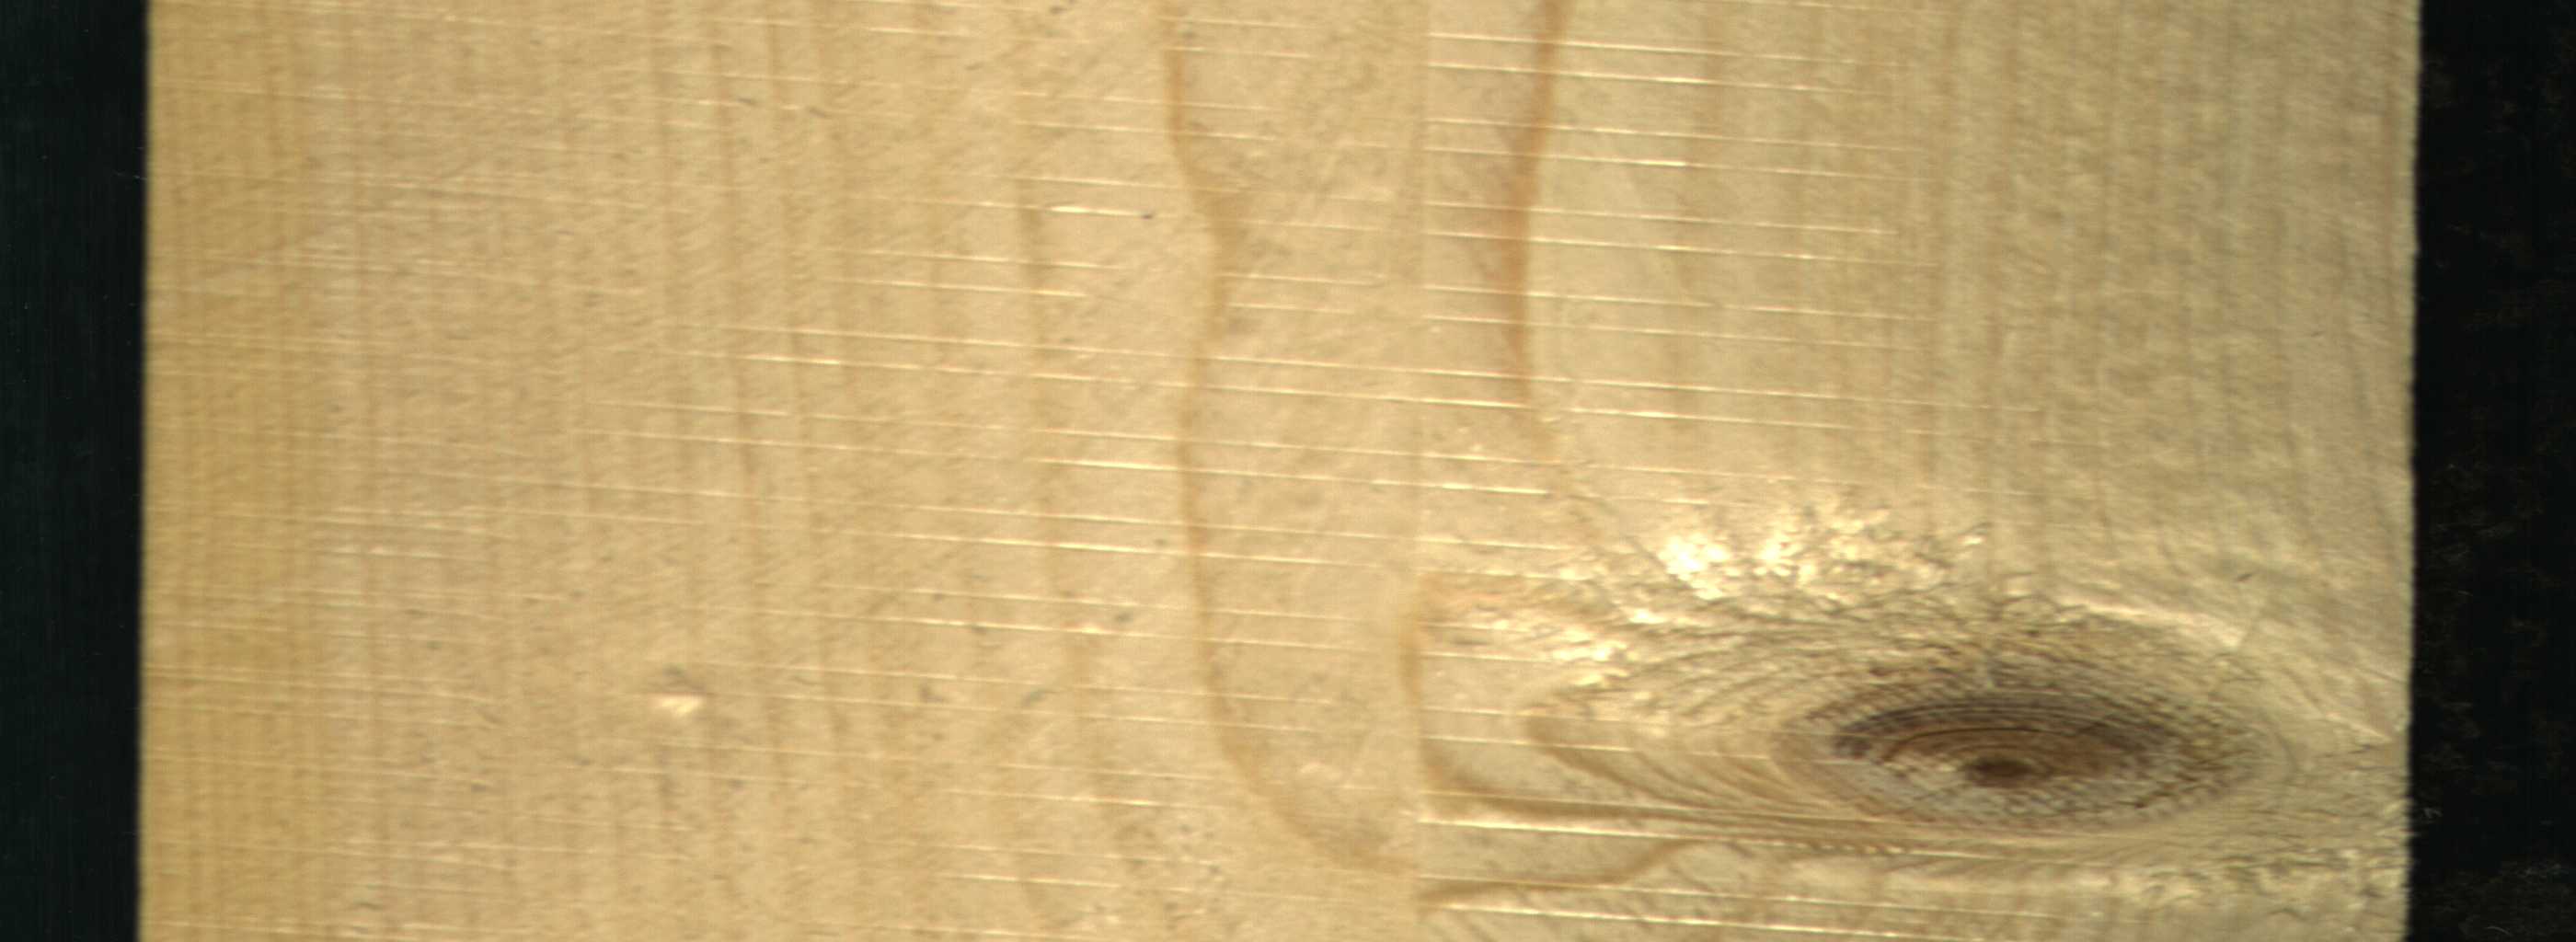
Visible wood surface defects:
Live_Knot